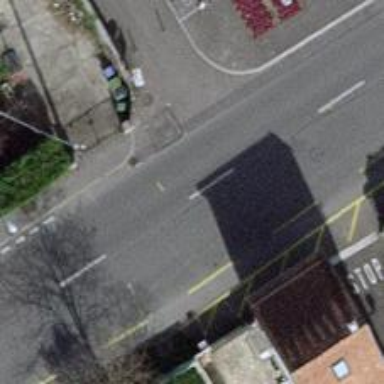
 and shared bus and cycle lane on the left."